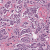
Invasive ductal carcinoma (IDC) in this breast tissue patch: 1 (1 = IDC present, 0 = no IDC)